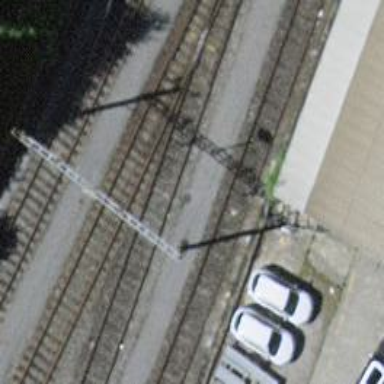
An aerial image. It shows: Single-track railway spur.